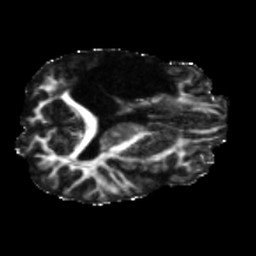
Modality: FA
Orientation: axial
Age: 41
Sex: male
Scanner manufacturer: siemens
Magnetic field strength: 3 T
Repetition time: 5.47 s
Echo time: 0.0854 s